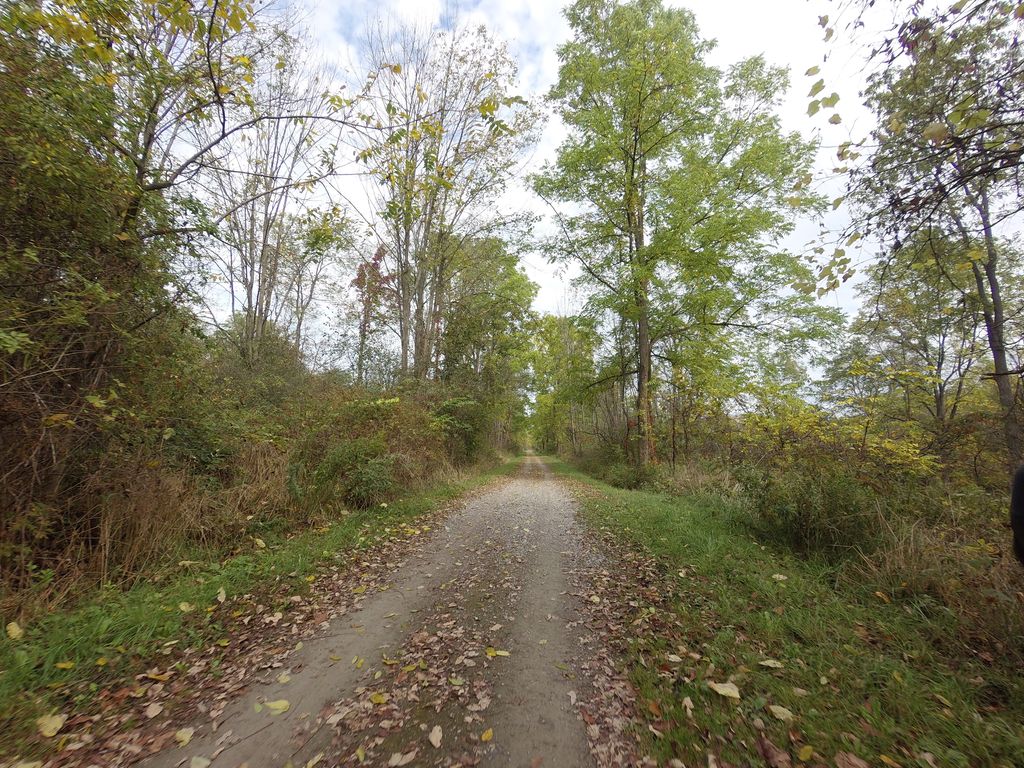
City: hamilton